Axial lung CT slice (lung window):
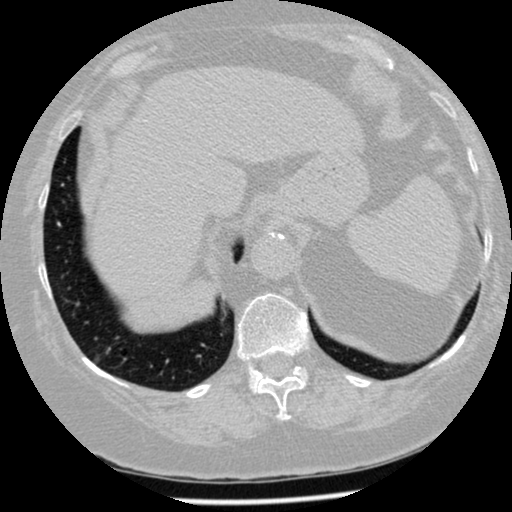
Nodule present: no